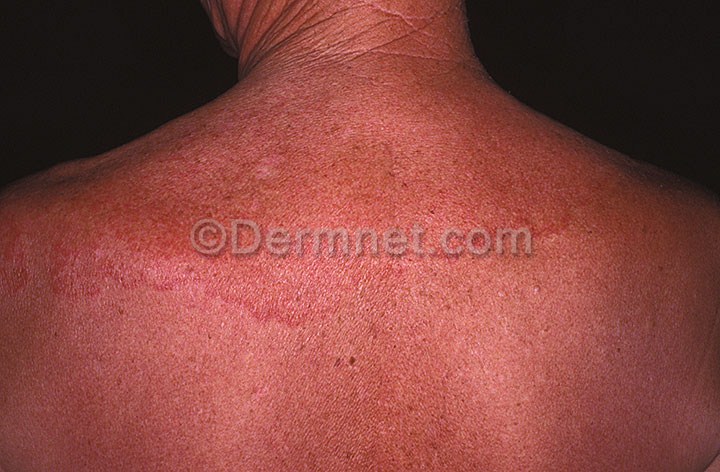
Disease: Tinea Ringworm Candidiasis and other Fungal Infections